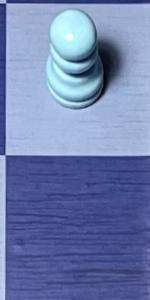
Label: Empty